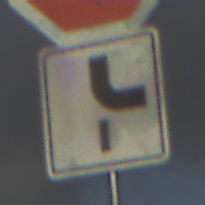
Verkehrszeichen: VerlaufVorfahrtsstrasse10
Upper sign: Stop
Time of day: SunriseSunset
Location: Outdoor (Nature)
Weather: PartlyCloudy
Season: NotSpecified
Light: Natural